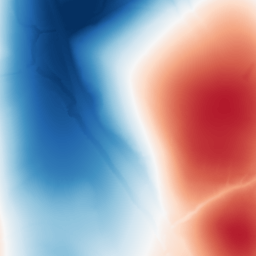
Category: trend_removal
Decomposition family: polynomial
Decomposition parameters: degree: 3
Upsampling method: quintic
Upsampling parameters: scale: 2
Upsampling scale: 2